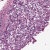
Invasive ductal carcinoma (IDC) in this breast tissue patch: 0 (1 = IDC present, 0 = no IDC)